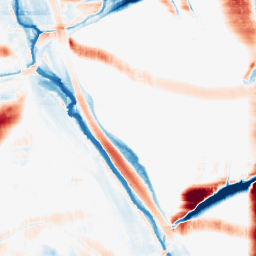
Category: morphological
Decomposition family: morphological_rect
Decomposition parameters: operation: average
width: 50
height: 20
Upsampling method: cubic_catmull_rom
Upsampling parameters: scale: 2
Upsampling scale: 2